Question: I can't figure where this space is coming from (marked in red in attached image)? Any pointers?

This is a 'Coming soon' page with mainly a masthead and a mastfoot, and some social links positioned differently if on mobile or desktop. I'm having problems with the mobile view.
> This is the relevant HTML:
'''
<div class="masthead">
<div class="masthead-bg"></div>
<div class="container h-100">
<div class="row h-100">
<div class="col-12 my-auto">
<div class="masthead-content text-white py-5 py-md-0">
<h1 class="mb-3">Register</h1>
<p class="mb-5">Building a X.
We're building X for you. <strong>Request an invitation for early access using the form below!</strong></p>
<form action="https://hen.us18.list-manage.com/subscribe/post" method="POST" id="mc-embedded-subscribe-form" name="mc-embedded-subscribe-form" target="_blank">
<input type="hidden" name="u" value="377b993ba697354f6584371c9">
<input type="hidden" name="id" value="e1c7ba1f4b">
<div class="input-group input-group-newsletter">
<input type="email" autocapitalize="off" autocorrect="off" name="MERGE0" id="MERGE0" size="25" value="" class="form-control" placeholder="Enter your email..." aria-label="Enter email..." aria-describedby="basic-addon">
<div class="input-group-append">
<button class="btn btn-secondary" type="submit">Notify Me!</button>
</div>
<input type="hidden" name="ht" value="f5b0455009025ab4743b2ecc932316028905c673:MTUzMTgyNjMzMC43NDM3">
<input type="hidden" name="mc_signupsource" value="hosted">
</div>
</form>
</div>
</div>
</div>
</div>
</div>
<div class="mastfoot">
<div class="inner-mastfoot">
&copy; 2018 X Ltd. All Rights Reserved. &nbsp;&nbsp;&nbsp;&nbsp; *
&nbsp;&nbsp;&nbsp;&nbsp; <a href="/legal">Legal</a>
&nbsp;&nbsp;&nbsp;&nbsp;
* &nbsp;&nbsp;&nbsp;&nbsp; <a href="/contact">Contact</a>
</div>
</div>
<div class="social-icons">
<ul class="list-unstyled text-center mb-0">
<li class="list-unstyled-item">
<a href="#">
<i class="fa fa-envelope"></i>
</a>
</li>
<li class="list-unstyled-item">
<a href="#">
<i class="fa fa-twitter"></i>
</a>
</li>
<li class="list-unstyled-item">
<a href="#">
<i class="fa fa-medium"></i>
</a>
</li>
<li class="list-unstyled-item">
<a href="#">
<i class="fa fa-linkedin"></i>
</a>
</li>
<li class="list-unstyled-item">
<a href="#">
<i class="fa fa-instagram"></i>
</a>
</li>
<li class="list-unstyled-item">
<a href="#">
<i class="fa fa-facebook"></i>
</a>
</li>
</ul>
</div>
'''
> and the relevant CSS:
'''
.masthead .masthead-bg {
position: absolute;
top: 0;
bottom: 0;
right: 0;
left: 0;
width: 100%;
min-height: 35rem;
height: 100%;
background-color: rgba(0, 46, 102, .8);
transform: skewY(4deg);
transform-origin: bottom right
}
.social-icons {
position: absolute;
margin-bottom: 2rem;
width: 100%;
z-index: 2
}
.social-icons ul {
margin-top: 2rem;
width: 100%;
text-align: center
}
.social-icons ul>li {
margin-left: .75rem;
margin-right: .75rem;
display: inline-block
}
.social-icons ul>li>a {
display: block;
color: #fff;
background-color: rgba(0, 46, 102, .8);
border-radius: 100%;
font-size: 1rem;
line-height: 2rem;
height: 2rem;
width: 2rem
}
.mastfoot {
color: #262626;
color: rgba(26, 26, 26, .5);
position: absolute;
bottom: 10px;
width: 100%;
margin-left: auto;
margin-right: auto;
z-index: 2
}
.inner-mastfoot {
font-size: 0.8rem;
text-align: center
}
'''
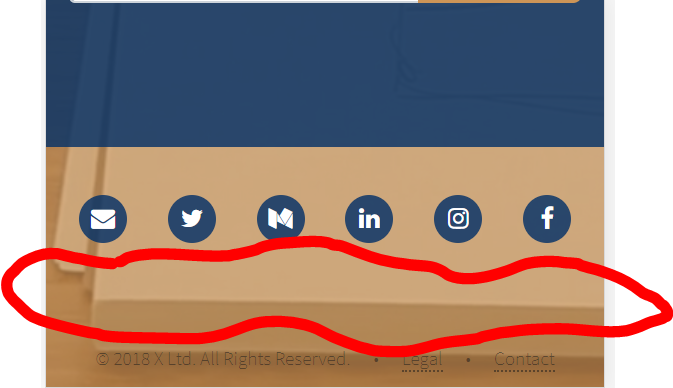
Answer: So far as I can tell - in this case, on desktop by resizing my window to be as thin as a mobile screen - it's because your content isn't tall enough to fill the screen.
Image: <URL>
Your mystery space is just the height of the '<body>', unfilled by content.